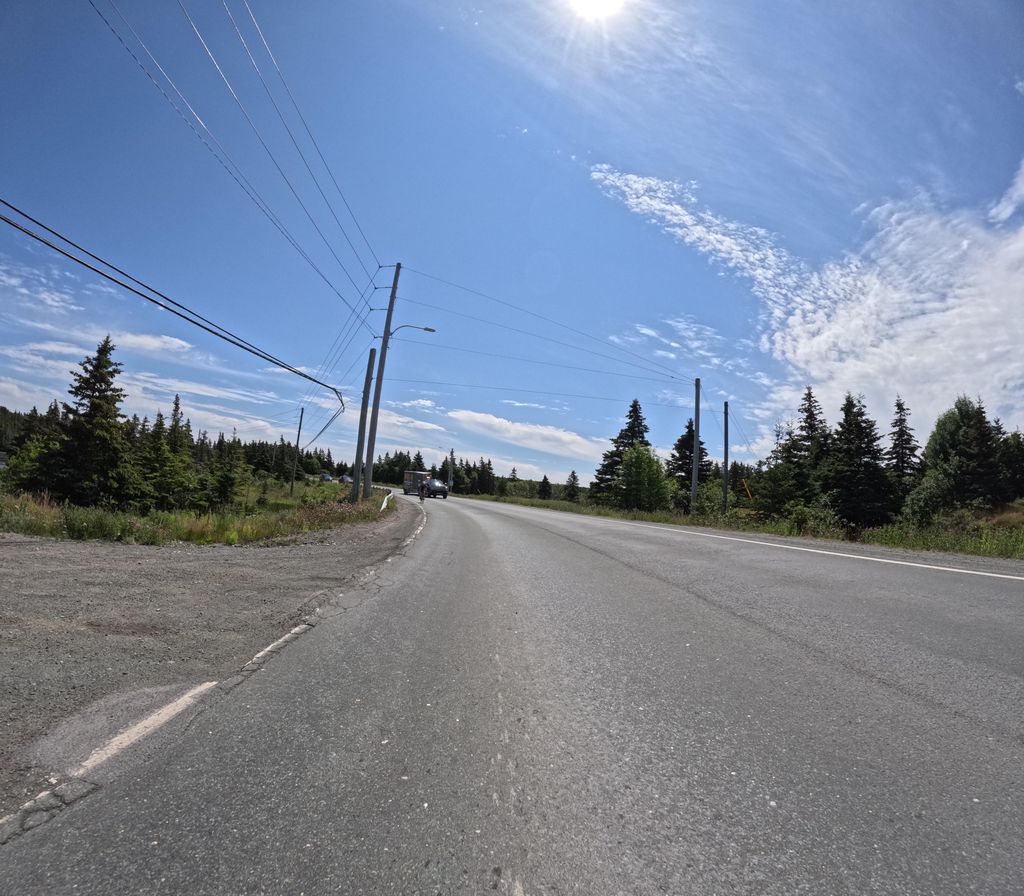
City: st_johns